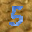
Label: 5